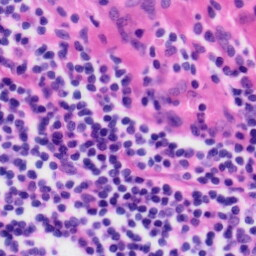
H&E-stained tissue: Tonsil